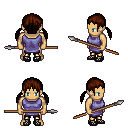
a pixel art fantasy rpg character, male body template, human, tanned skin, chain tabard jacket, gold greaves, brown twin-tailed hairstyle, ghillies, spear, four views (front, back, left, right), 2x2 character sprite sheet, small pixel art, hard edges, no anti-aliasing